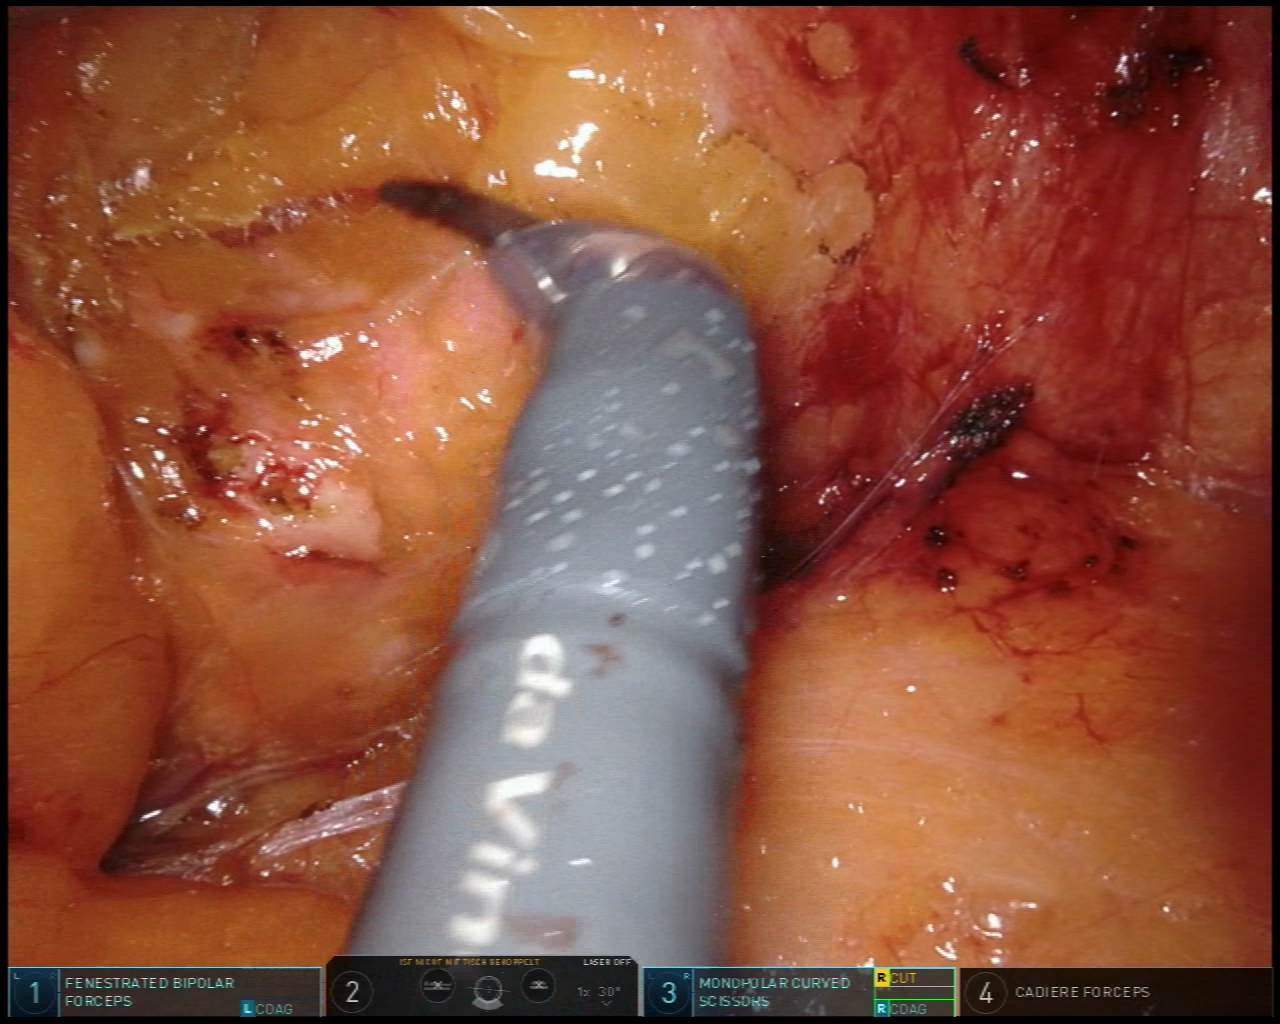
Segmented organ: pancreas
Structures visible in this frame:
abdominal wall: no
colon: no
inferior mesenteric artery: no
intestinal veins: no
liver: no
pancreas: yes
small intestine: no
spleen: no
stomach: no
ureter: no
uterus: no
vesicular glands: no